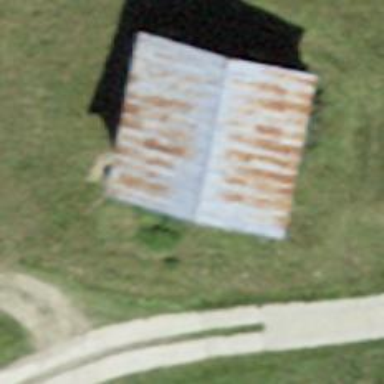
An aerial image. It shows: Shed.